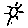
Label: sun